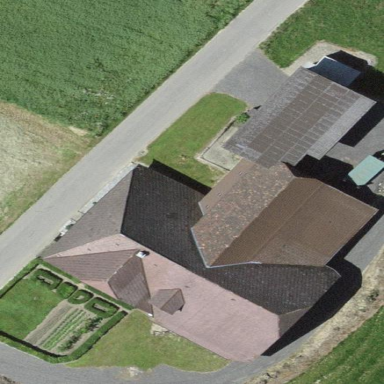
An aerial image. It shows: Farm building.